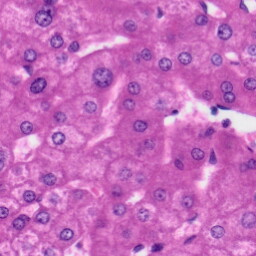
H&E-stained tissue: Liver